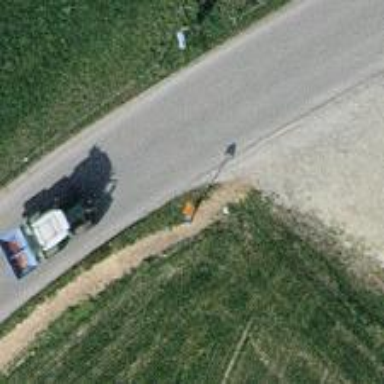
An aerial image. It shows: Aerial marker on support pole.